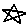
Label: star